Interaction volume radius: 5 \u00c5
Interaction volume height: 10 \u00c5
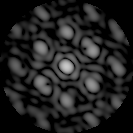
Disorder parameter: 0.457